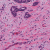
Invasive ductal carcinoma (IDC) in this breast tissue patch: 1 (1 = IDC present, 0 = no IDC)